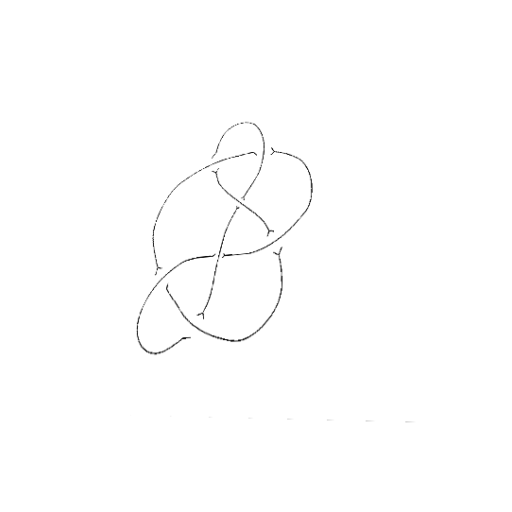
Crossing number: 7